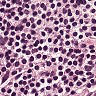
Metastatic tissue present: no